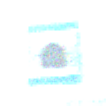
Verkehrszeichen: Tunnel
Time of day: Midday
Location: Outdoor (Suburban)
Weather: Clear
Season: NotSpecified
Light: Natural